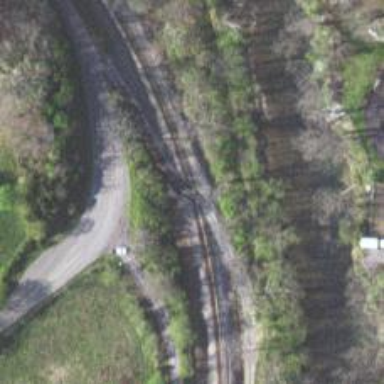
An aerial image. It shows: Level crossing along the railway.